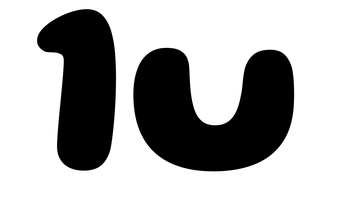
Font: Gluten_Bold